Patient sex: M
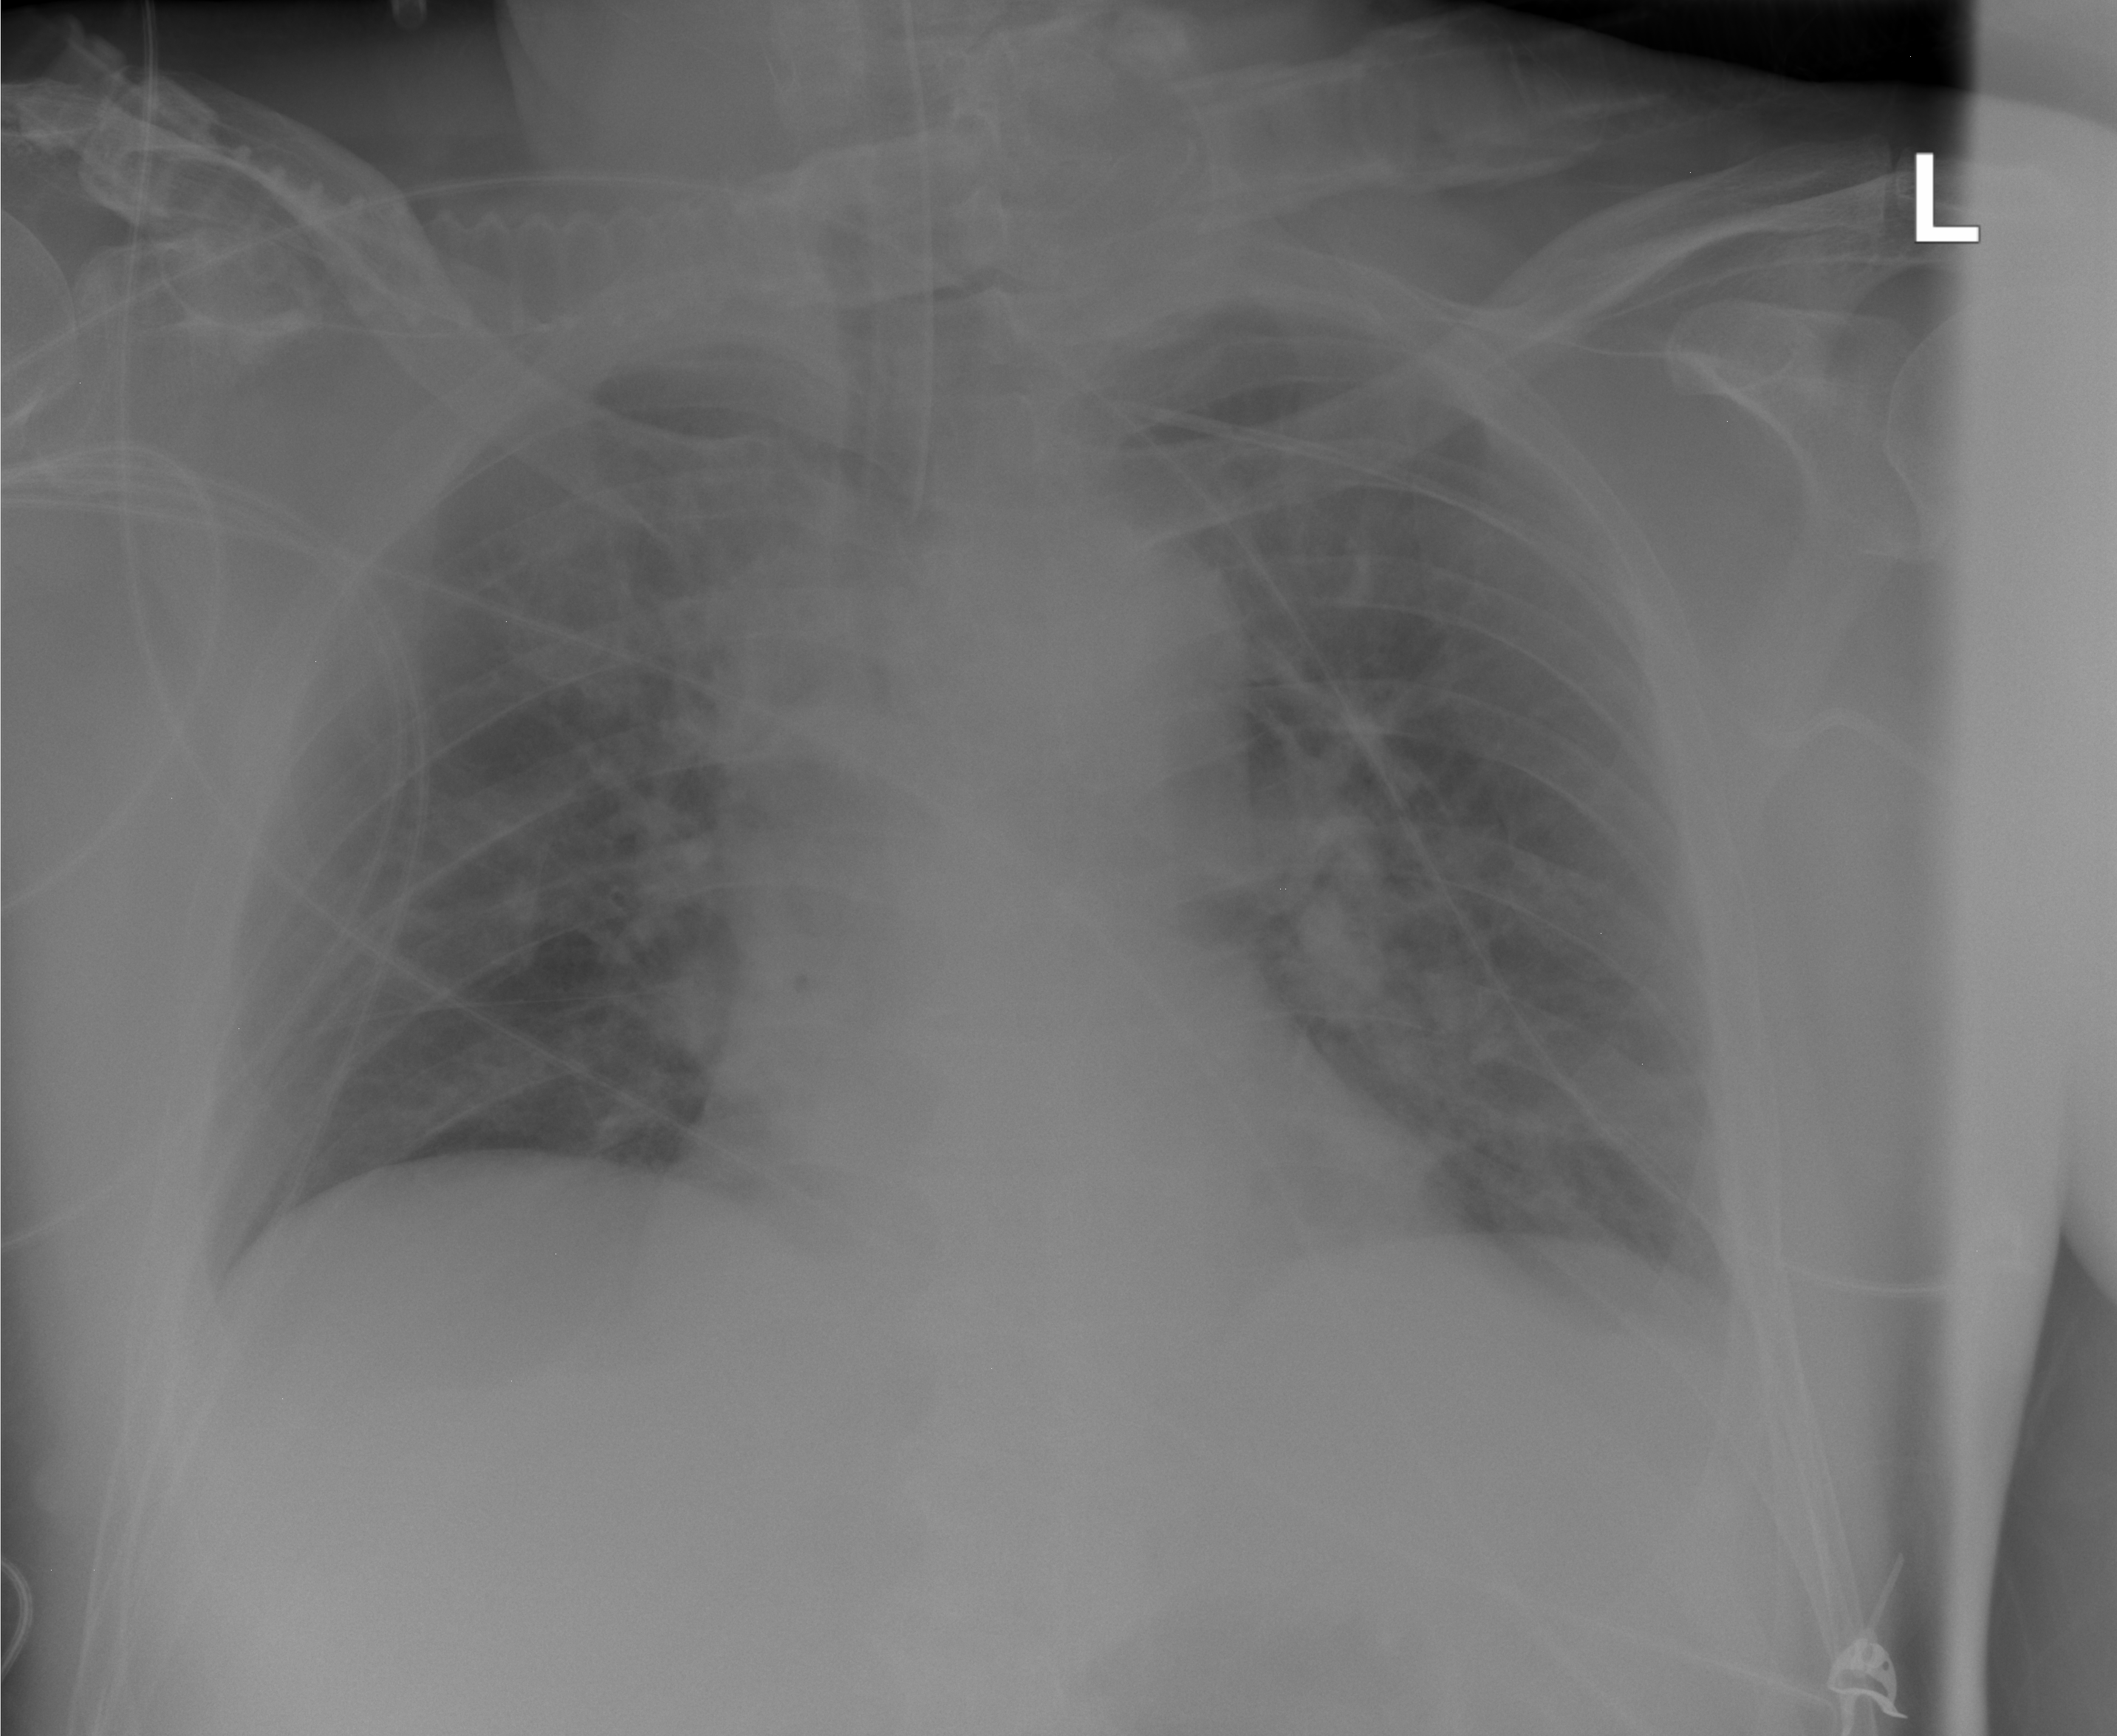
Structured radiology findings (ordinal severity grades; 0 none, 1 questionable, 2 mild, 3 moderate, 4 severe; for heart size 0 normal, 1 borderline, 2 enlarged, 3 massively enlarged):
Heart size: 0
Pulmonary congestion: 1
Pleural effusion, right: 0
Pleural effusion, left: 0
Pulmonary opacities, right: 0
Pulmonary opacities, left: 0
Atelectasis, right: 0
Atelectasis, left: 0